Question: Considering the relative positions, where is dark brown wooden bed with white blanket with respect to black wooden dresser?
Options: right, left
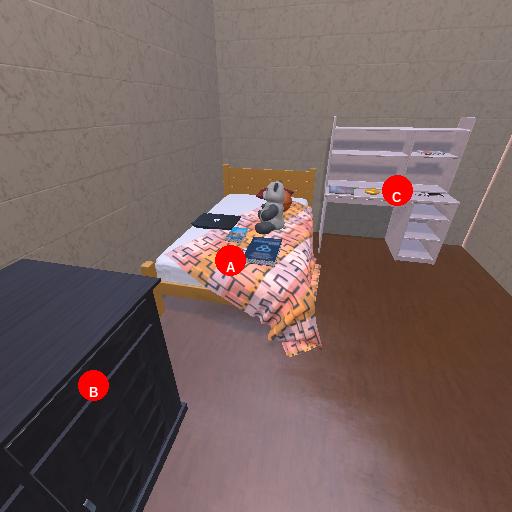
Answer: right